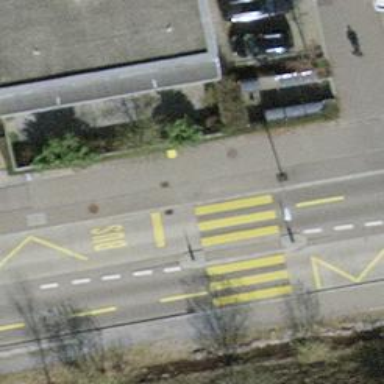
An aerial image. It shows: Uncontrolled zebra crossing with pedestrian island.